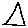
Label: triangle